Question: Please see the picture

The Andrede option have red * , that is indicating mandatory field.
I've tried 'Andrede<span class=required>*</span>' as option value , but its not working its showing the full html tags
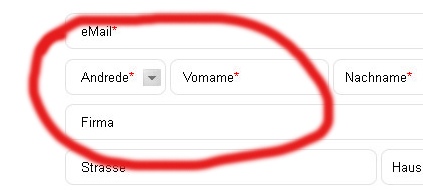
Answer: Option elements can <URL>.
If you want to include markup, then you need to replace the entire select element with a JavaScript widget.
I recommend changing the design so that you have a real '<label>' instead of using a placeholder or default value (both of which come with serious implications for accessibility). It is a webpage, so scrollbars are available. There is no need to have a cramped design.